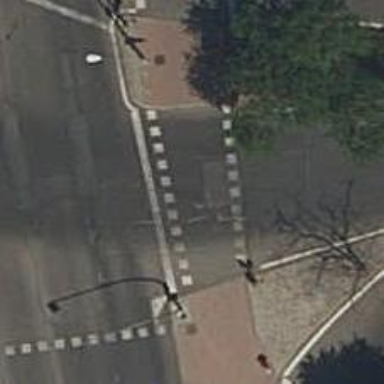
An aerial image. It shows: Crossing with traffic signals.